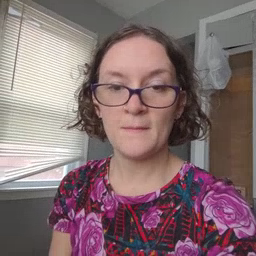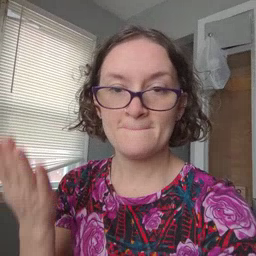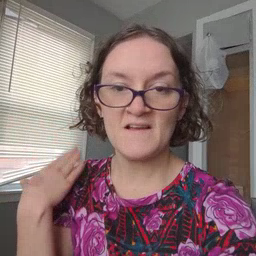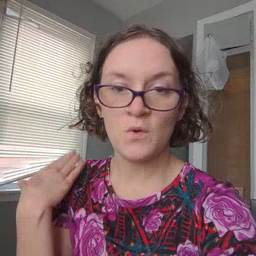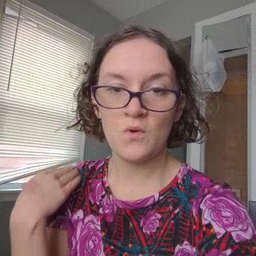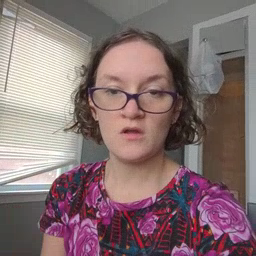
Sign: before